Interaction volume radius: 10 \u00c5
Interaction volume height: 20 \u00c5
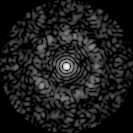
Disorder parameter: 0.7866